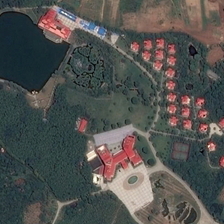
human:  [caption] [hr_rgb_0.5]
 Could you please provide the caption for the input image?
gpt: many green trees and some red buildings are in a resort with a pond .

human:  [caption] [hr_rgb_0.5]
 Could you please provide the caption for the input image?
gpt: many green trees and some red buildings are in a resort with a pond .

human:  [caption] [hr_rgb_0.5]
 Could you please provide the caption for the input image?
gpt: many green trees and some red buildings are in a resort with a pond .

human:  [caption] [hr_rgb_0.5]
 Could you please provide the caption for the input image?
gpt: many green trees and some red buildings are in a resort with a pond .

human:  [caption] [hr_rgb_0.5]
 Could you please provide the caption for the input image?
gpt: many green trees and some red buildings are in a resort with a pond .